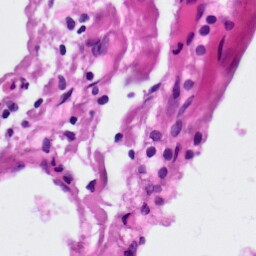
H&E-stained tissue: Lung